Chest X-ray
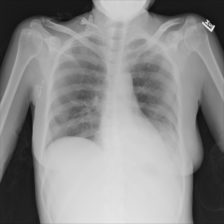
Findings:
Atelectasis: positive
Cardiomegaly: negative
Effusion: positive
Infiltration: negative
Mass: negative
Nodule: negative
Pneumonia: negative
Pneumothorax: negative
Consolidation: negative
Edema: negative
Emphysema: negative
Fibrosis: negative
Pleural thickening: negative
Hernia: negative